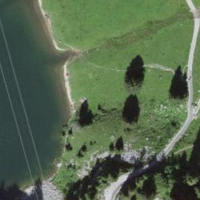
EUNIS habitat code: 23
Species observed at this site:
Pimpinella major
Caltha palustris
Petasites albus
Enallagma cyathigerum
Tussilago farfara
Saxifraga oppositifolia